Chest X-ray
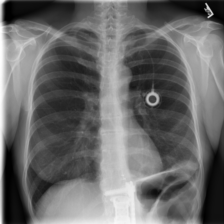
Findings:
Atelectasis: negative
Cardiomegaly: negative
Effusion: negative
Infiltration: negative
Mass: negative
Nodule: negative
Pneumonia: negative
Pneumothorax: negative
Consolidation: negative
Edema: negative
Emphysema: negative
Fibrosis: negative
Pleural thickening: negative
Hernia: negative